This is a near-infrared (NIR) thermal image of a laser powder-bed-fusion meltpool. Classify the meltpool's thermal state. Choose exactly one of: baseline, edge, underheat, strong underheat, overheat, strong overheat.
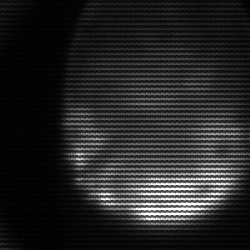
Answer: edge